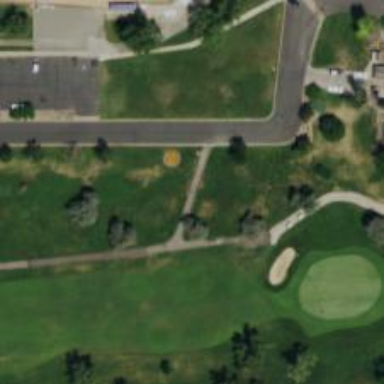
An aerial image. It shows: Asphalt track categorized as grade1. It is golf cart path.